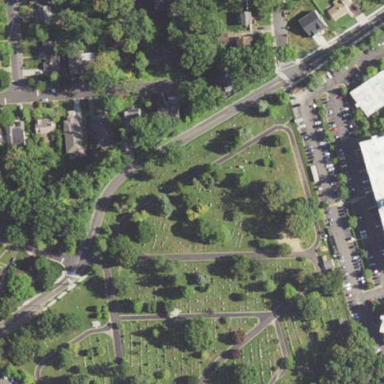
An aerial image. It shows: Sector in the cemetery.